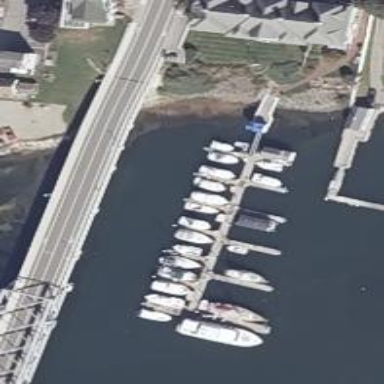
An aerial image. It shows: Man-made pier.